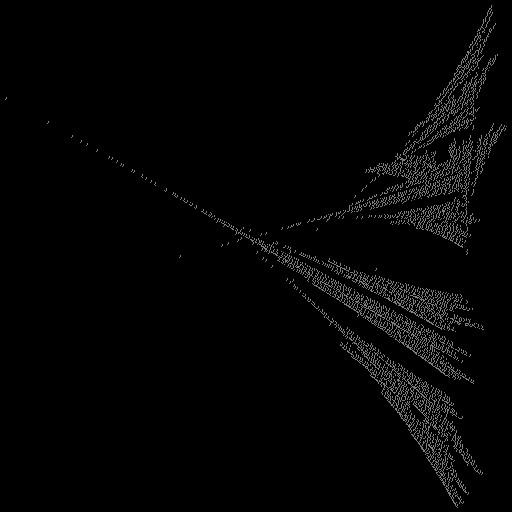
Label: ginkgo